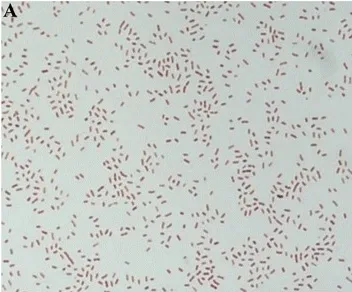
Morphology of Haemophilus massiliensis sp. Nov. Strain FF7T. A: Gram staining.
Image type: pathology (gram)